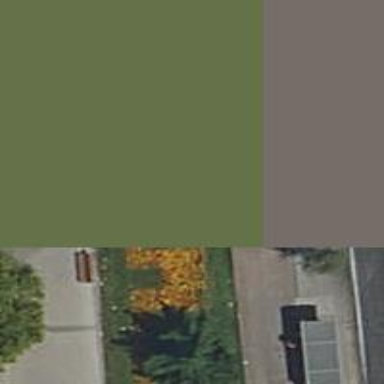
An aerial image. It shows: Garden that is leisure land.